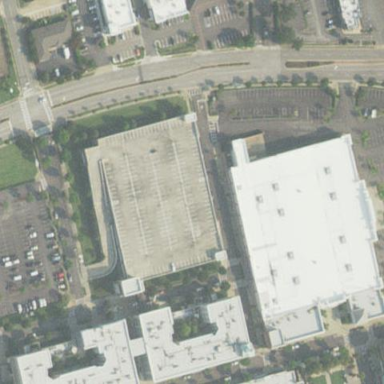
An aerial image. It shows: Multi-storey parking building.